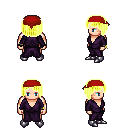
a pixel art fantasy rpg character, male body template, human, light skin, purple robe, white pants, gold pageboy hairstyle, red bandana, bracelets, metal boots, four views (front, back, left, right), 2x2 character sprite sheet, small pixel art, hard edges, no anti-aliasing